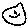
Label: smiley face